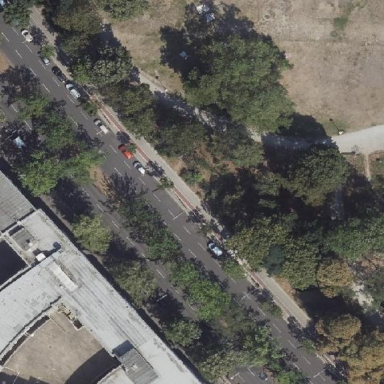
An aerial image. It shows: Grassy area with traffic island.